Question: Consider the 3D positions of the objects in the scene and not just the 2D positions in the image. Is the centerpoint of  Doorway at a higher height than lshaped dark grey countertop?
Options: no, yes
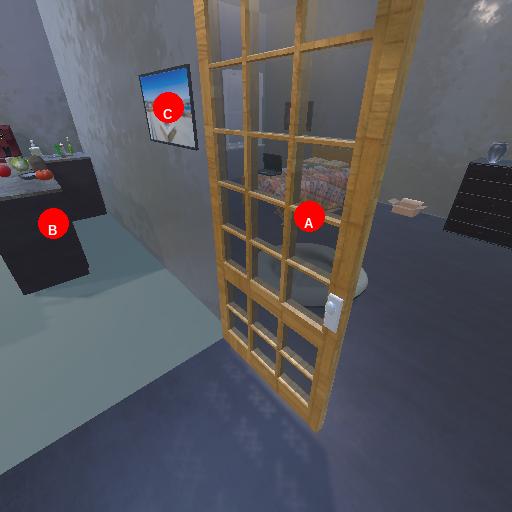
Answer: no